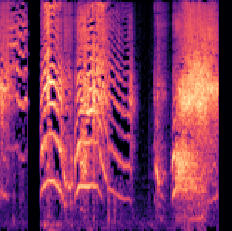
Sound class: Baby cry